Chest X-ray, AP view. Patient: 2 years old, sex F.
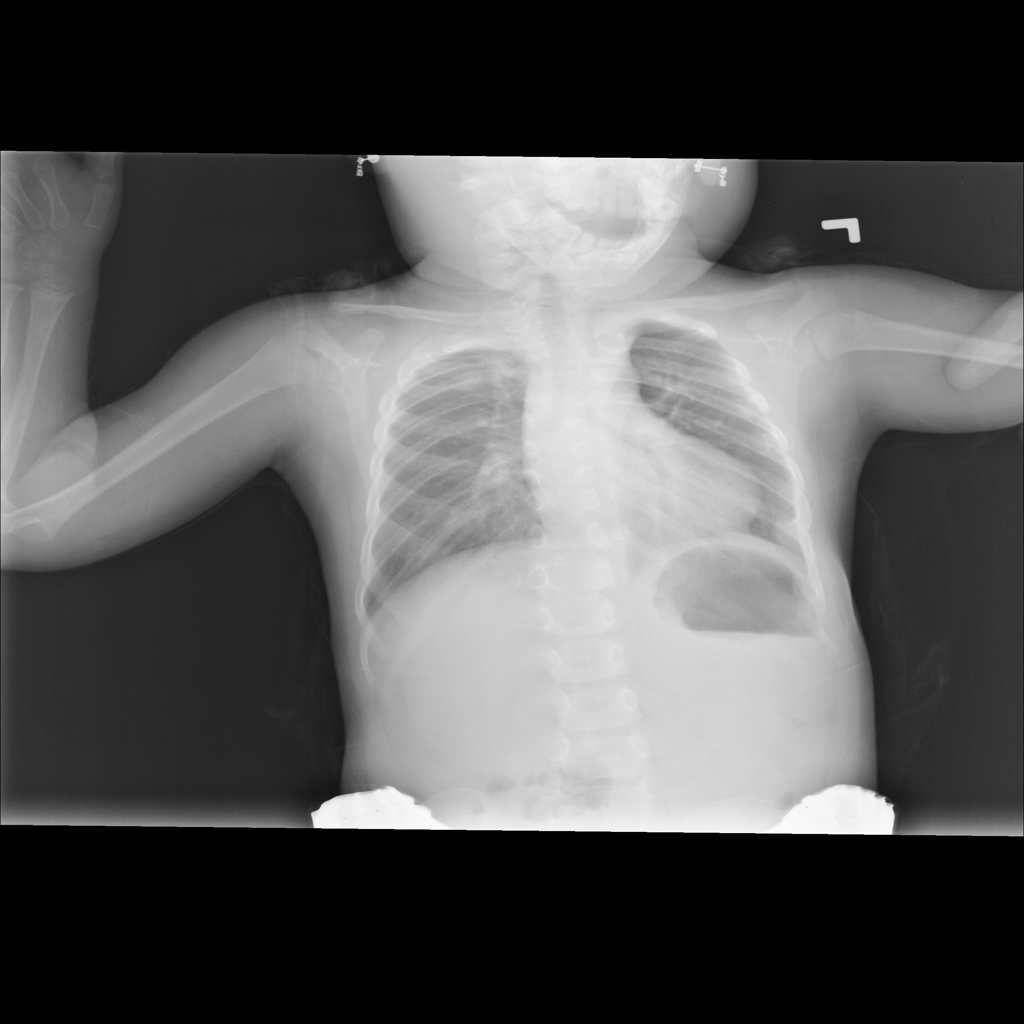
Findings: No Finding